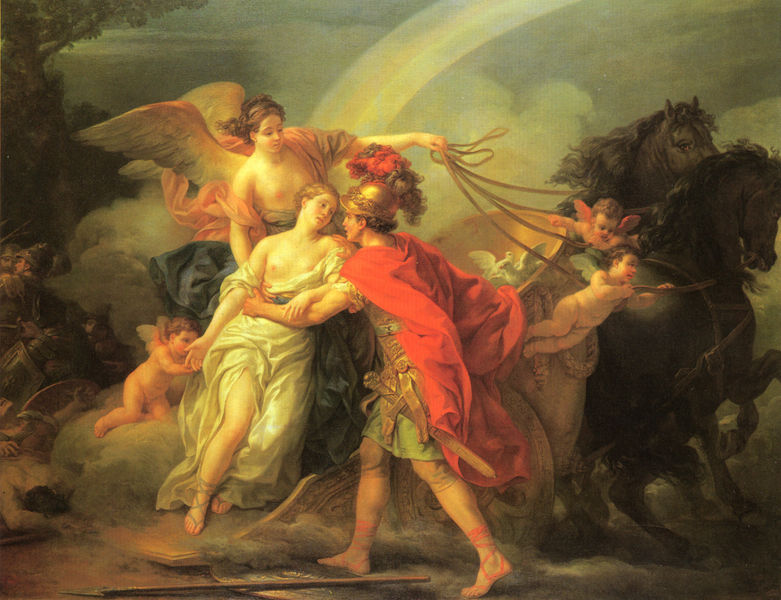
Titel: Vénus, blessée par Diomède, est sauvée par Iris, Venus, von Diomedes verwundet, wird von Iris gerettet
Künstler: Joseph Marie Vien
Standort: New York (New York)
Institution: Privatsammlung
Schlagwörter: baum, blau, dunkel, feder, flügel, gemälde, gruppe, held, himmel, kampf, mann, nackt, schatten, umhang, weiß, wolken, frauen, gelb, menschen, brust, busen, femmes, frau, hell, kleid, licht, männer, orange, paris, schwarz, rot, tier, tiere, wolke, faru, federn, inkarnat, mensch, taube, tod, tot, vögel, gewand, gold, mantel, stoff, tücher, kind, klassizismus, rosa, wald, zart, karren, pferd, pferde, engel, engelchen, putte, putto, mähne, zügel, brüste, liebe, umarmung, bogen, man, nebel, kutsche, wagen, krieg, schlacht, blue, conflict, feathers, fight, hat, king, lanze, men, oil, people, red, soldaten, soldier, soldiers, sword, white, women, black, dress, figures, france, girls, hair, lace, lady, moman, painting, robe, woman, homme, oil painting, sandalen, faltenwurf, brustwarze, erotisch, umarmen, schild, antike, abschied, schweben, nakt, tauben, raub, schwert, waffen, soldat, waffe, helm, mythologie, göttin, frieden, ritter, rüstung, sieg, römer, kuss, liebespaar, feather, fleigen, smoke, ross, rosse, antik, entblöst, angel, angels, classic, classical, clouds, fighting, gods, greek, heaven, horses, mythology, naked, nude, nudity, roman, rubens, sky, tree, mythos, sage, krieger, empfang, rouge, girl, landscape, griechenland, trees, death, venus, armor, armour, baroque, boy, child, feet, feldherr, helmet, balu, speer, rappen, light, road, hermes, streitwagen, femme, götterbote, rösser, putten, flügelchen, gespann, klassik, legionär, mars, animals, bird, dogs, leash, putti, allegory, battle, birds, devil, flying, french, myth, romantic, story, arbre, sein, couple, cheval, épée, ange, wings, amour, chevaux, save, wind, breast, amoretten, children, scene, allégorie, antique, toge, bright, cherub, cherubs, cupid, cupids, drapery, love, lumiere, liebevoll, human, ancient, cape, cloak, clothes, mantle, mythological, enfant, family, pferdewagen, history, renaissance, regenbogen, italian, adonis, hello, shoes, nuage, nuages, heavens, mähnen, crest, hut, legs, war, cloth, dove, carriage, horse, nue, bare, torse, adieu, aile, aille, anges, antiquity, antiquité, arc en ciel, breasts, carraige, carrosse, casque, char, chariot, classicism, diana, doves, enlevement, god, goddess, godess, godesses, goldhelm, hero, marraige, mythical, oiseau, parting, pax, pigeons, rainbo, rainbow, reins, sandale, sandals, shield, warrior, winged, christ, romantique, sandal, hoof, baby, linear, genre, soldats, victoire, aphrodite, dawn, empire, neoclassical, drama, humans, ailes, bataille, rococo, guerre, mytholgie, poussin, angelot, arrow, lovers, venetian, passion, danger, goddesses, angle, goodbye, nike, rom, mane, coach, frau mann, leg, attelage, babies, seins, romain, mercure, saage, holy, spear, cherubin, cherubins, victory, chaos, romance, mythe, warriors, rococco, cheveaux, romanesque, allegorical, rein, nu, abre, wafen, schwaert, divinité, apollo, mercury, topless, painterly, landsacpe, actaeon, boobs, tits, wingds, mythologyu, infants, poutis, angelots, nipple, headpiece, greeks, rênes, ropes, solider, femmme, divine, realiste, carosse, paix, angst, drawn, diaphanous, gamin, adam and eve, cherubim, colombe, quadrige, deities, renne, rennes, bambin, entfuhrung, centurion, saving, cherib, goldener helm, cheribs, putt, eneas, draperies, manes, deiteis, apart, goodbuy, amours, black horses, pre modern, dabger, zpgel, michealangelo, leanardo divinci, engelputte, half clad women, pigeon, cupido, seizing, cox, strijder, charit